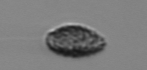
Label: Pseudochattonella_farcimen